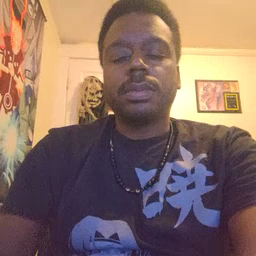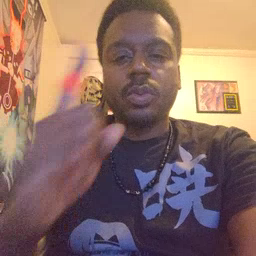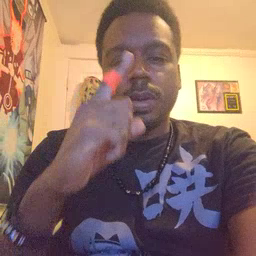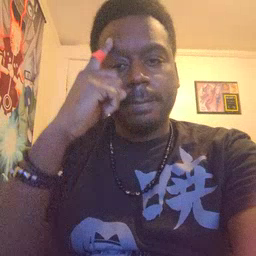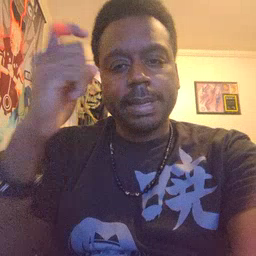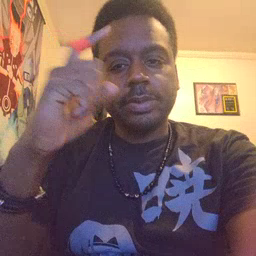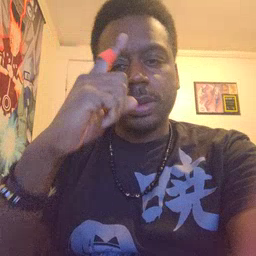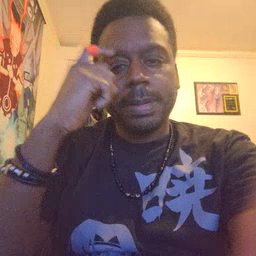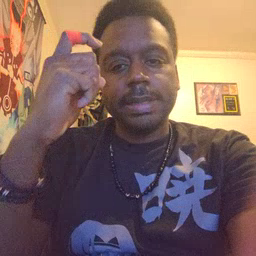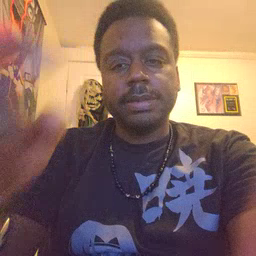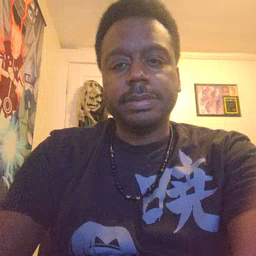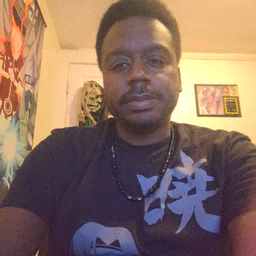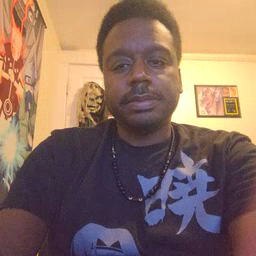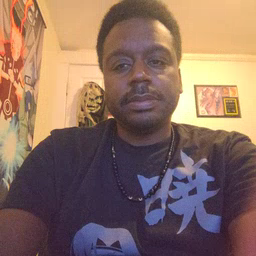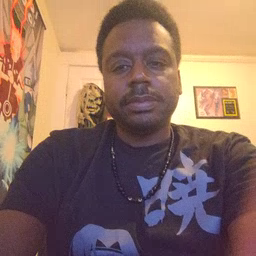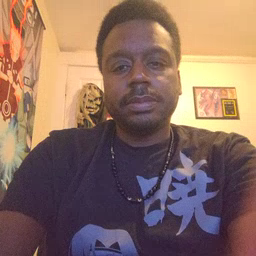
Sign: penny